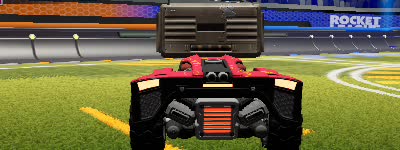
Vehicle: breakout